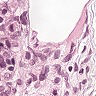
Metastatic tissue present: yes